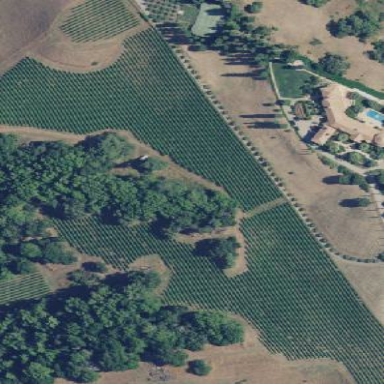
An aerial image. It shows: Vineyard growing wine grapes.